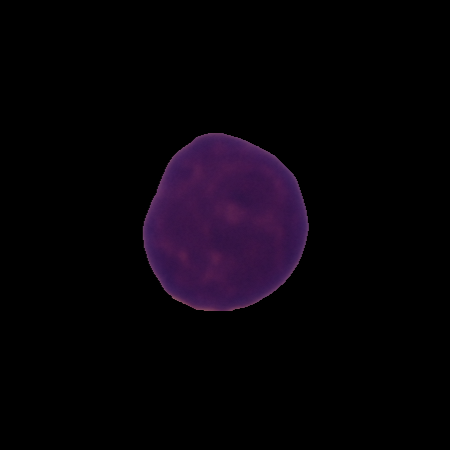
Label: healthy